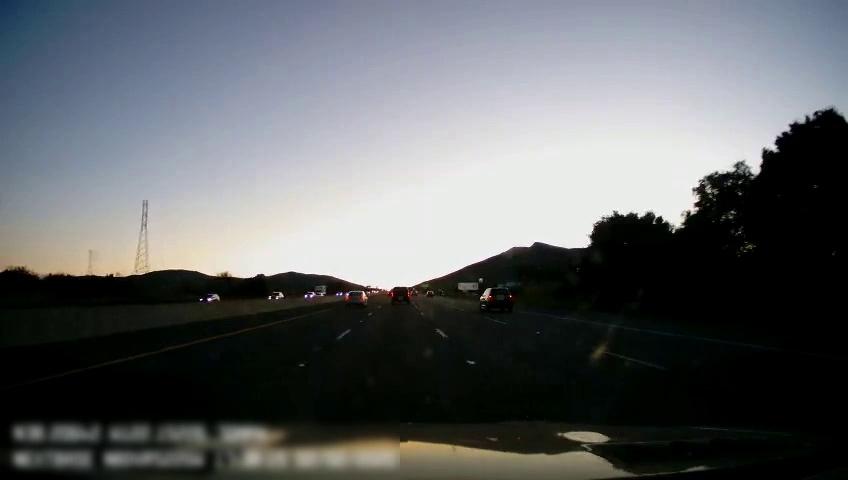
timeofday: Day
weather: Sunny
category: Drivable Space
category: Vehicles | Car
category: Vehicles | SUV
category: Vehicles | SUV
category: Vehicles | SUV
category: Vehicles | SUV
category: Vehicles | Truck
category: Vehicles | SUV
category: Vehicles | Car
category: Lanes | Alternate Lane
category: Lanes | Current Lane
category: Lanes | Current Lane
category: Lanes | Alternate Lane
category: Lanes | Alternate Lane